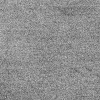
Atmospheric dust classification: dusty